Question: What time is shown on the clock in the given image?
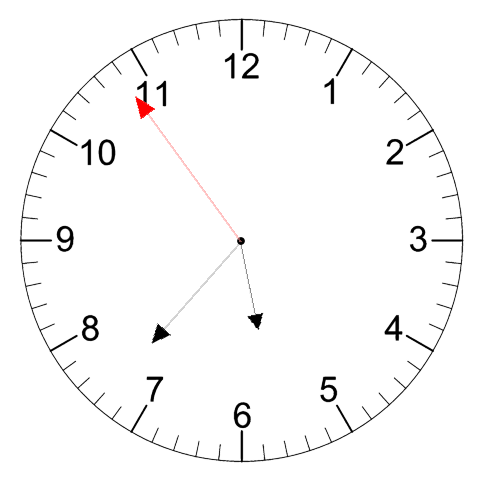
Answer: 05:36:54